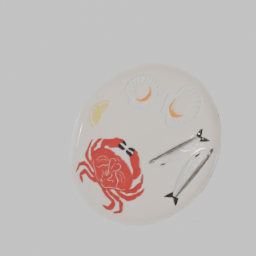
Label: decoration